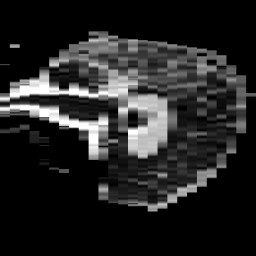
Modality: ADC
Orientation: sagittal
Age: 61
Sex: male
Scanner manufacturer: philips
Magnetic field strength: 3 T
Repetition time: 4.648 s
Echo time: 0.07459 s